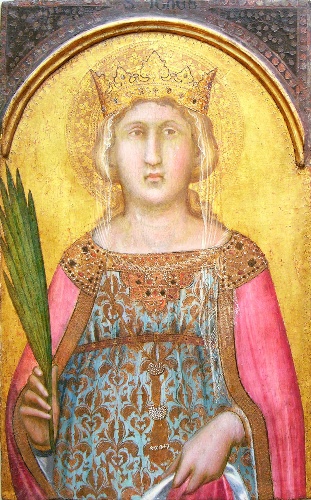
Title: Saint Catherine of Alexandria
Artist: Pietro Lorenzetti
Artist bio: Italian, active Siena 1320–44
Date: shortly after 1342
Object type: Painting
Classification: Paintings
Medium: Tempera on wood, gold ground
Dimensions: Overall 26 x 16 1/4 in. (66 x 41.3 cm); painted surface 24 1/2 x 16 1/4 in. (62.2 x 41.3 cm)
Department: European Paintings
Credit line: Rogers Fund, 1913
Accession year: 1913
Repository: Metropolitan Museum of Art, New York, NY
Tags: Saint Catherine|Women